Question: I need one column on the left, a group of columns on the right that don't have a set height and a row at the bottom.
This is a basic mock-up of what I currently have. How would I make the left column fill the gap between the bottom of the left column and the bottom row?

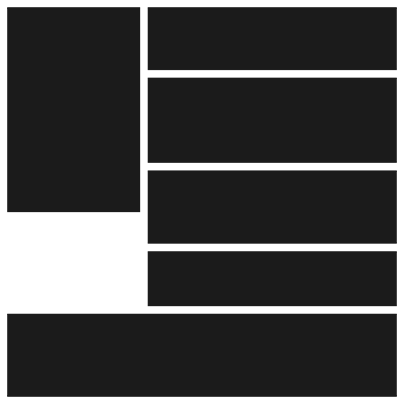
Answer: The only way I know how to deal with this is to use javascript, which I wouldn't recommend doing. However, if you must achieve this:
HTML
'''
<div class="container">
<div class="row" id="row">
<div class="col-sm-4" id="left">left</div>
<div class="col-sm-8">
<div class="row">
<div class="col-sm-12">1</div>
</div>
<div class="row">
<div class="col-sm-12">2</div>
</div>
<div class="row">
<div class="col-sm-12">3</div>
</div>
<div class="row">
<div class="col-sm-12">4</div>
</div>
</div>
</div>
<div class="row">
<div class="col-sm-12">bottom</div>
</div>
</div>
'''
Javascript
'''
$('#left').outerHeight($('#row').innerHeight());
'''
I have a working example in Bootply, but it won't save. Will update answer with that link as soon as the service comes back.